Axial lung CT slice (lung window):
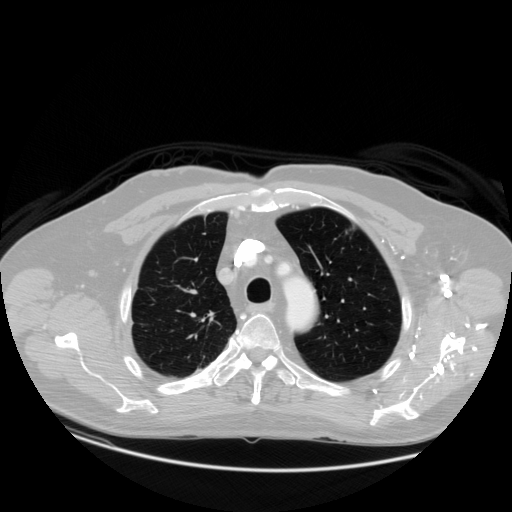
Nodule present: no